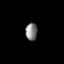
Tissue: prostate
Cell type: T cells
Senescence score: 0.7574
Nuclear area (px): 197
Mean DAPI intensity: 133.624